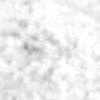
Label: no_change